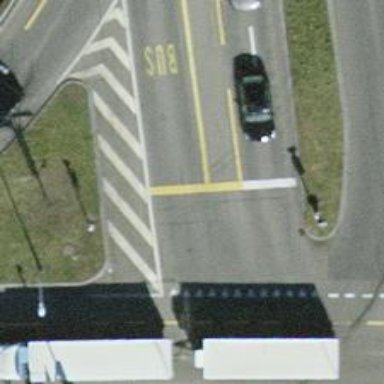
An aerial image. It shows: Secondary road with asphalt surface. The road has trolley wires.